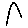
Label: triangle